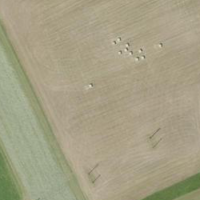
EUNIS habitat code: 52
Species observed at this site:
Cyperus esculentus